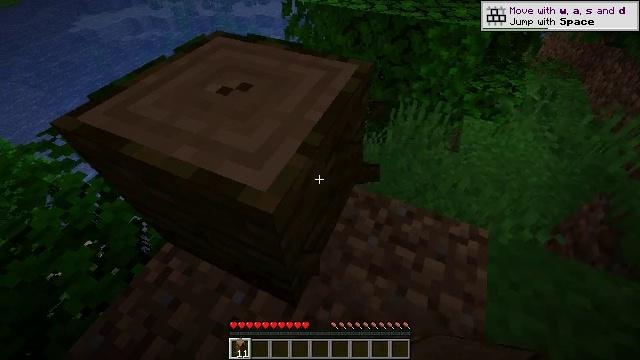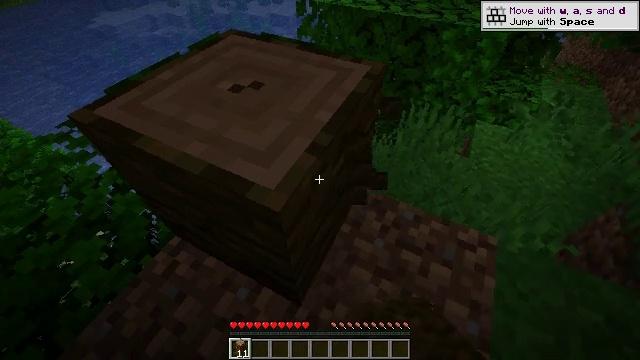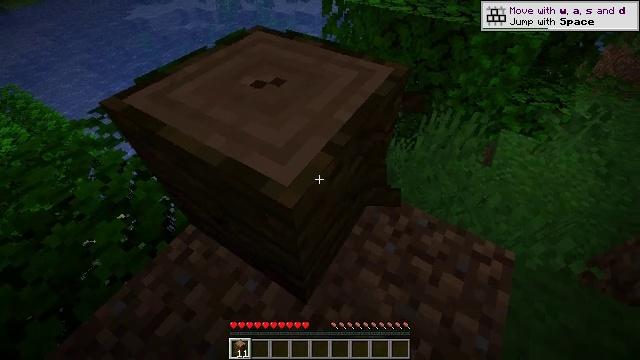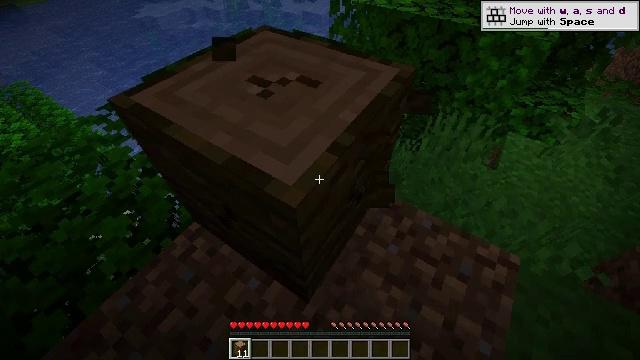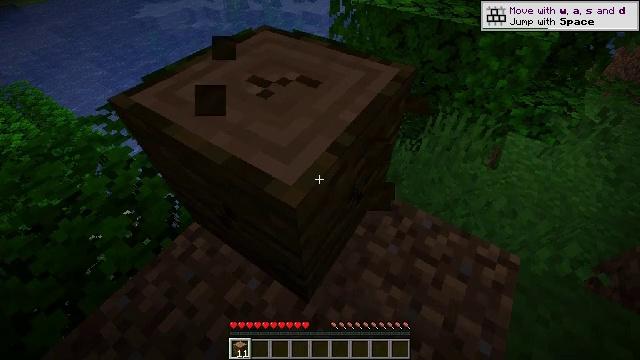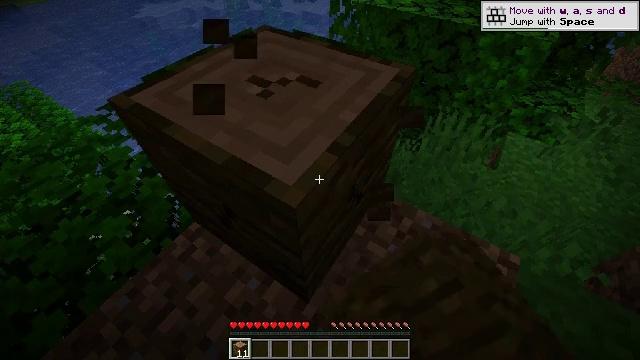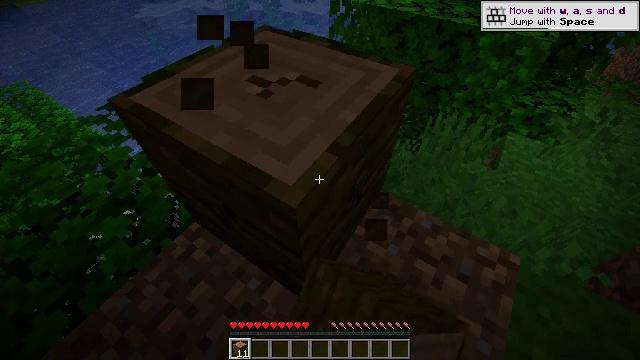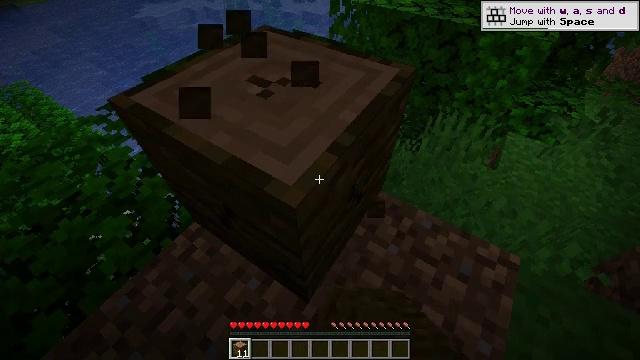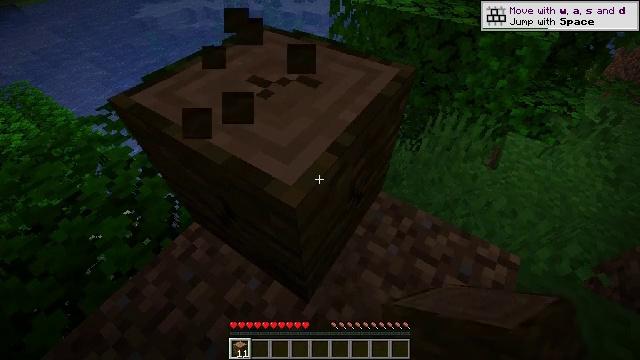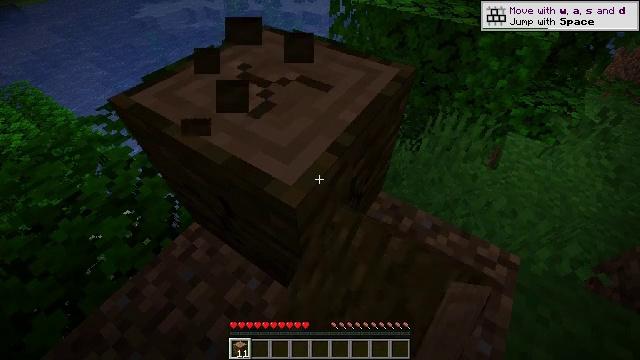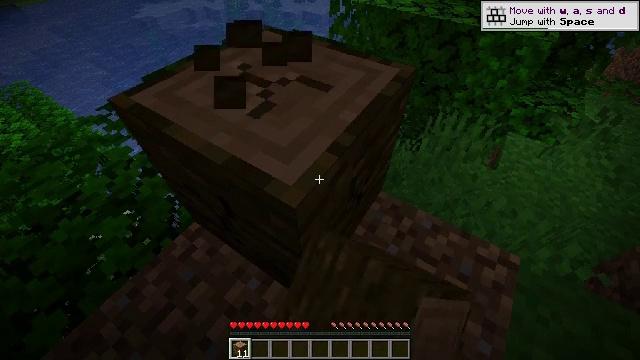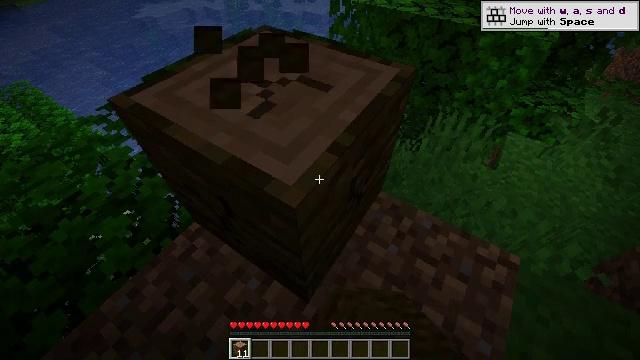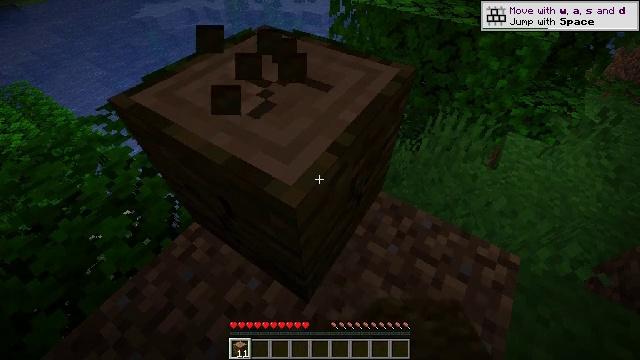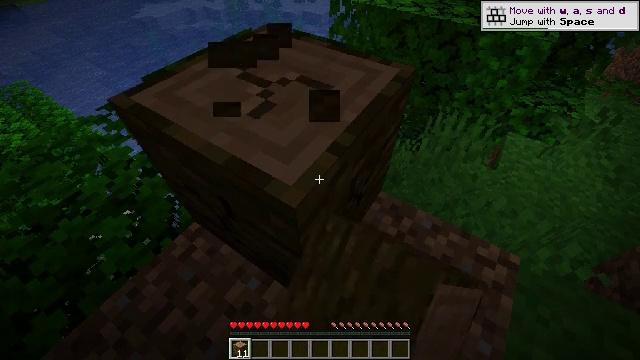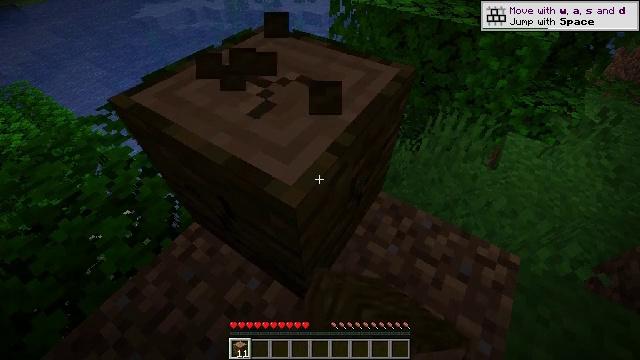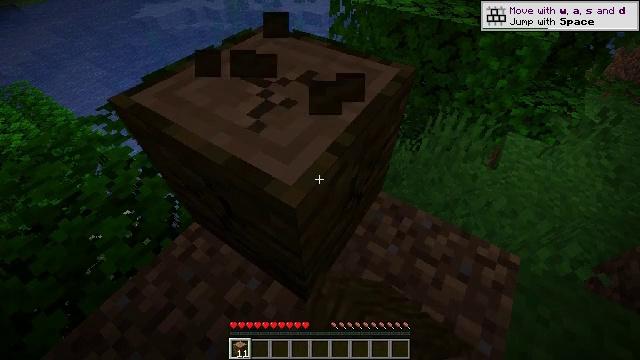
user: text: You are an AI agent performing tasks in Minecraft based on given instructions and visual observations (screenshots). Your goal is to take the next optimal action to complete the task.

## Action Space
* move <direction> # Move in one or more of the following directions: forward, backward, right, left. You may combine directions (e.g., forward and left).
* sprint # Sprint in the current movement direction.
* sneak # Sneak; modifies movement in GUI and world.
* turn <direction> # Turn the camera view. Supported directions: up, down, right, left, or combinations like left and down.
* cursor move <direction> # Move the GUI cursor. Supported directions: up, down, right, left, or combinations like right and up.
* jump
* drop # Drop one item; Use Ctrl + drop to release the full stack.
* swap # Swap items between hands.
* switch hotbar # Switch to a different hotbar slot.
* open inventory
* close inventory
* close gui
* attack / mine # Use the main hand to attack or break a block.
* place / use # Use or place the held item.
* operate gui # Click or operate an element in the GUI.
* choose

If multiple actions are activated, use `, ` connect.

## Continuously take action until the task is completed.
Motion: motion action
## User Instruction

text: Use an axe to chop the jungle log.
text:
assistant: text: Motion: turn left, attack / mine
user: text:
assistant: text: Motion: turn left, attack / mine
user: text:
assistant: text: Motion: turn left, attack / mine
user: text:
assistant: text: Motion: attack / mine
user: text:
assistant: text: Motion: attack / mine
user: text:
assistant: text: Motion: attack / mine
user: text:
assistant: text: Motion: attack / mine
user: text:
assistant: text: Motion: attack / mine
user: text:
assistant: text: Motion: attack / mine
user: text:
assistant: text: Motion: attack / mine
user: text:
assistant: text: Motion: attack / mine
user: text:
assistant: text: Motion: attack / mine
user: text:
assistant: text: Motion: attack / mine
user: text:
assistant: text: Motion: attack / mine
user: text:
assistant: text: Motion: attack / mine
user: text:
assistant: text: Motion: attack / mine
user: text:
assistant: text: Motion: attack / mine
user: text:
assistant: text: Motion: attack / mine
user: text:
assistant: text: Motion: attack / mine
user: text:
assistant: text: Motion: attack / mine
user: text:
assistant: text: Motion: attack / mine
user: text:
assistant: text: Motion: attack / mine
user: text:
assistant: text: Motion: attack / mine
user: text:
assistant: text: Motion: attack / mine
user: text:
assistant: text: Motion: attack / mine
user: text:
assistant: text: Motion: attack / mine
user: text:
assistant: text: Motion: attack / mine
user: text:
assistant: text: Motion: attack / mine
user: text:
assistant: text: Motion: attack / mine
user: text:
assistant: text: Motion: attack / mine